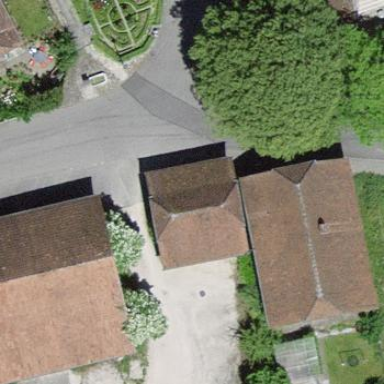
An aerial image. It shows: Building with roof made of roof tiles.